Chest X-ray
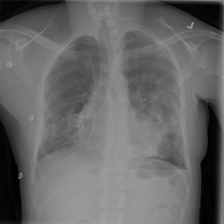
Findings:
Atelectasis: negative
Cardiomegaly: negative
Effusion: negative
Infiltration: negative
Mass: negative
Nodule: negative
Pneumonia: negative
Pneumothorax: negative
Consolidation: negative
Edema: negative
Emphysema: negative
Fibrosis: negative
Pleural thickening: negative
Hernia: negative